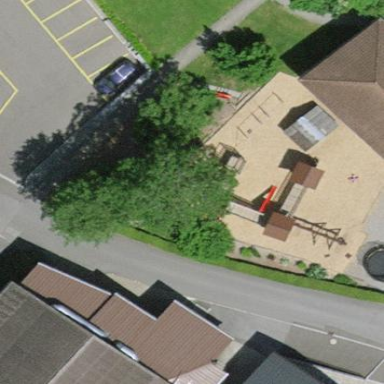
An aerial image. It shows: Playground area for leisure activities on the land.